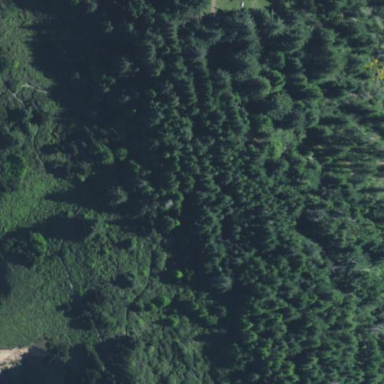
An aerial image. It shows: Evergreen needle-leaved woodland.